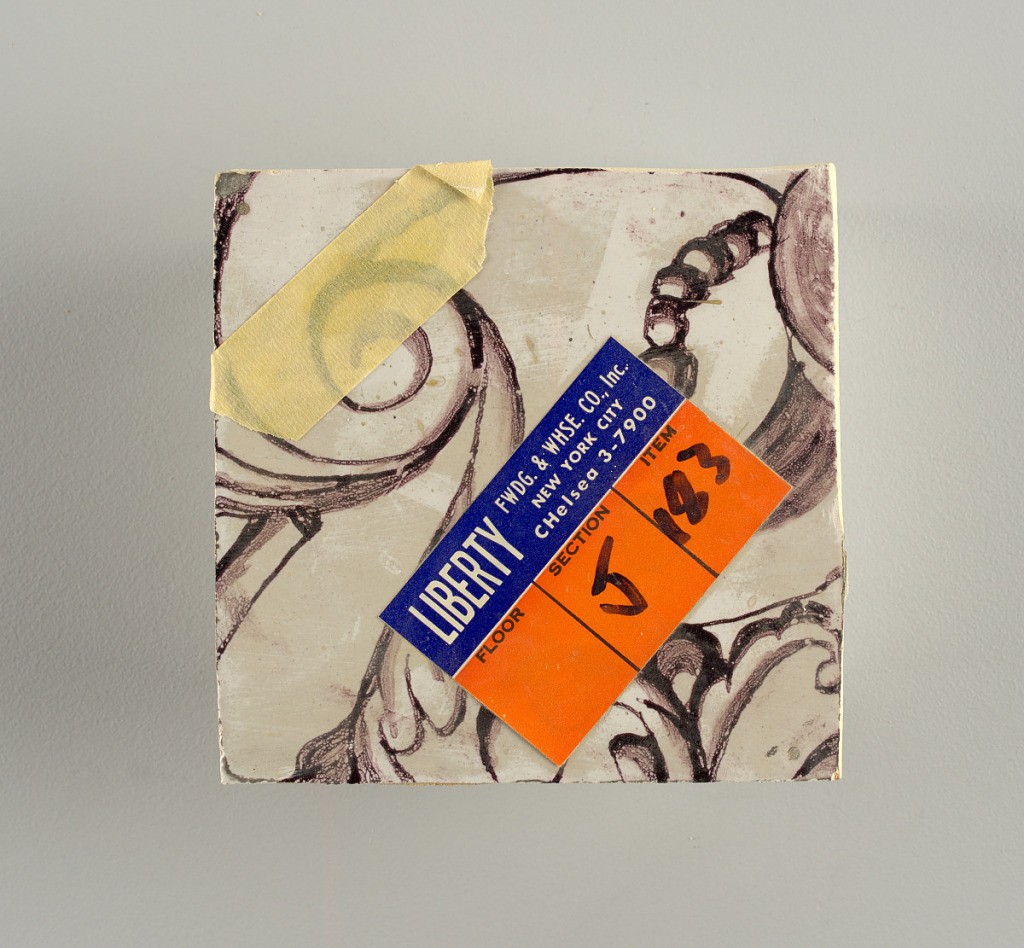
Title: Wall facing
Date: ca. 1725
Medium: tin-glazed earthenware, underglaze
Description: Two vertical rectangles, twenty-three tiles high.  A) Nine tiles wide at top; seven tiles wide at bottom.  B) Ten and one-half tiles wide.

Arabesque design of foliage.  A) with centered figure of Justice under a canopy.  B) with centered urn.